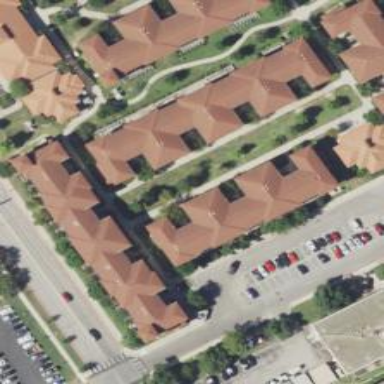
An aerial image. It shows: Dormitory building.